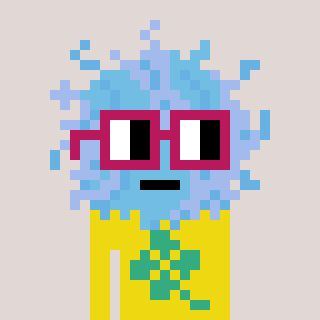
a pixel art character with square dark red glasses, a lint-shaped head and a yellow-colored body on a warm background